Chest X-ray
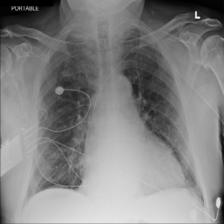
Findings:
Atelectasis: negative
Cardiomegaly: negative
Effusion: negative
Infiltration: negative
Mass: negative
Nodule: negative
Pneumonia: negative
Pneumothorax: negative
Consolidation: negative
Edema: negative
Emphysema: negative
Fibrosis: negative
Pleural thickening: negative
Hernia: negative